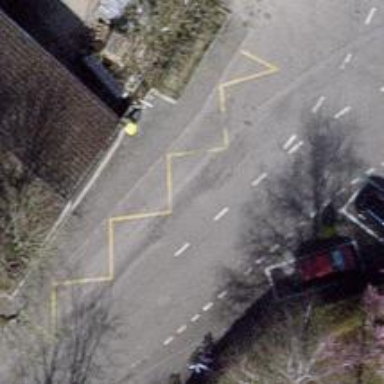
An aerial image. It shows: Bus stop with designated stop position for public transport.